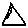
Label: triangle